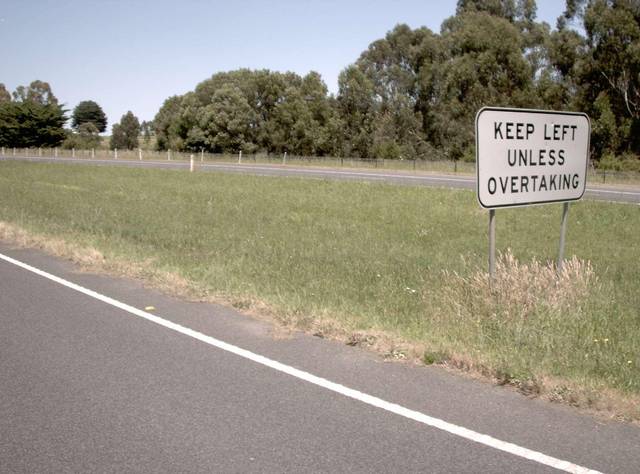
Region: Australia
Coordinates: -38.139, 145.884